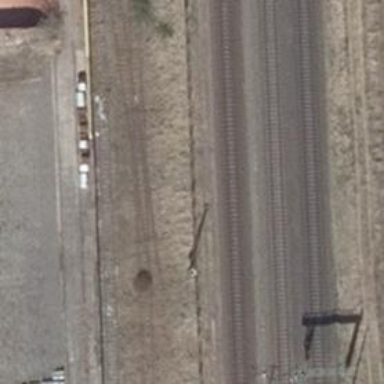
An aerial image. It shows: Disused railway spur line.